Question: I am baffled here and I concede that this is probably due to my lack of experience in writing HTML signatures but it's clear that standard html coding goes out the back door when making html signatures...
I am using Outlook 2016 (aka office 365)
Version 1808 (Build 10730.20102)
A simple html table code like this is yielding weird results:
'''
<table width="800" height="115">
<tbody>
<tr>
<td bgcolor="#000000" valign="top">
This is some text
</td>
</tr>
</tbody></table>
'''
The width of the table is far larger than the 800 pixels specified:

Can anyone help me understand why this is happening and if there is something that I can do to make it render correctly?
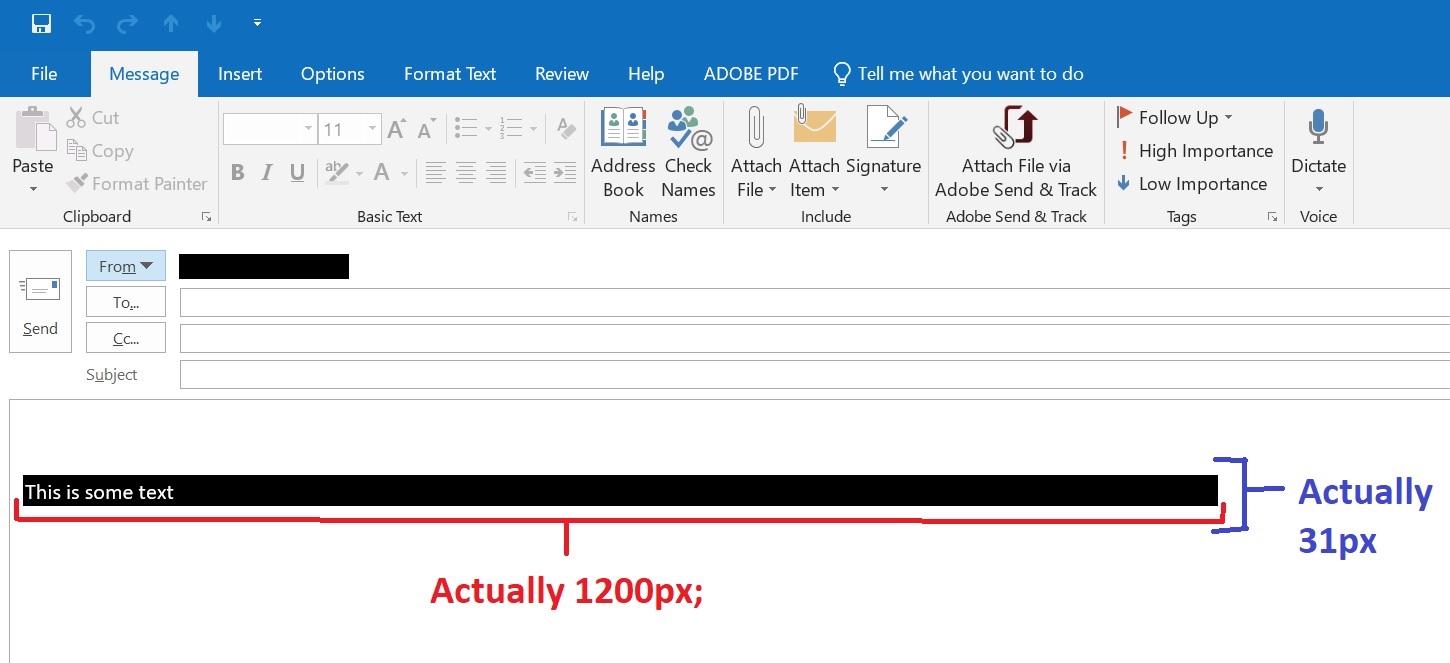
Answer: You've created a table that's 800 CSS pixels wide, but CSS pixels are not device pixels. CSS pixels are supposed to be 1/96th of an inch (<URL> is free to use as many device pixels as that requires.
In this case, it looks like Outlook is taking its cues from a 150% scaling factor in your display settings. Windows tells Outlook you have a 144dpi display, and Outlook renders a 1200-pixel-wide table. (The height of the table wasn't specified, because 'height' isn't a recognized attribute for '<table>'s.)